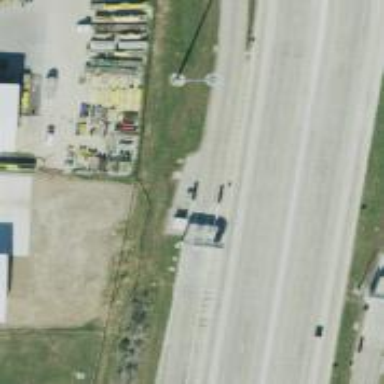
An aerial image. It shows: Toll gantry on the road.